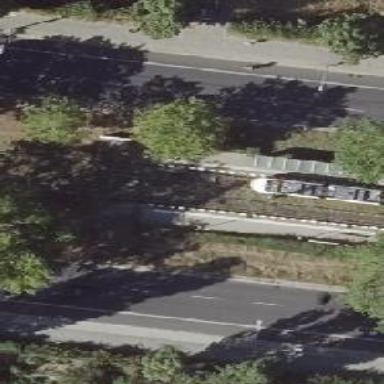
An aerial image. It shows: Tram stop.